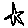
Label: star